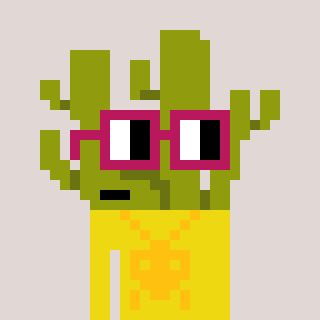
a pixel art character with square dark red glasses, a cactus-shaped head and a yellow-colored body on a warm background